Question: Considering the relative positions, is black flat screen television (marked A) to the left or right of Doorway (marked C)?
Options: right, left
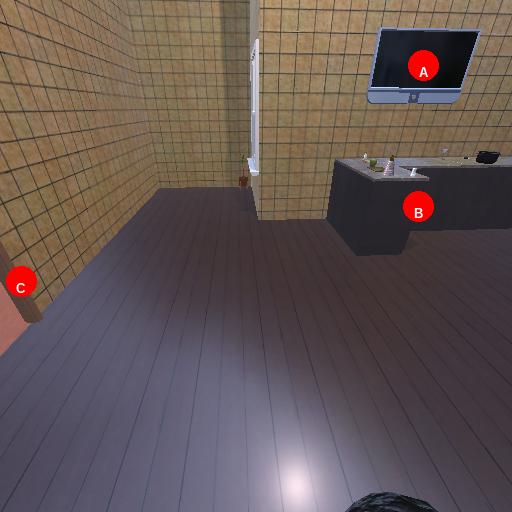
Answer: right